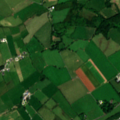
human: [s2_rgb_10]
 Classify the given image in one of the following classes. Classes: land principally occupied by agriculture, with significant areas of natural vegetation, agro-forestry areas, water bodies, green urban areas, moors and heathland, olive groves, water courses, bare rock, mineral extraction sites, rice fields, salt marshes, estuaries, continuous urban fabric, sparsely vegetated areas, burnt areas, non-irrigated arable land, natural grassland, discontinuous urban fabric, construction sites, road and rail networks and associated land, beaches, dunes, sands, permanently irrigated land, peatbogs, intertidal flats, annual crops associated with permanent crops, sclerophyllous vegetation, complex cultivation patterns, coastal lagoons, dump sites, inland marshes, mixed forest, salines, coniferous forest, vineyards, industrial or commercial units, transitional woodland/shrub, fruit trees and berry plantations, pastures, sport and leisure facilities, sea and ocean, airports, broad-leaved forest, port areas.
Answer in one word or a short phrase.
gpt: pastures, sea and ocean